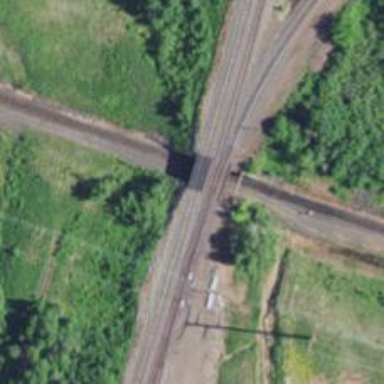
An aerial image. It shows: Railway track.